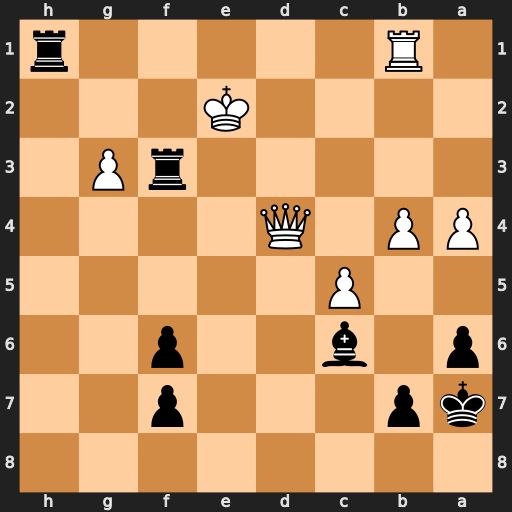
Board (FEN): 8/kp3p2/p1b2p2/2P5/PP1Q4/5rP1/4K3/1R5r
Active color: b
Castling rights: -
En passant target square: -
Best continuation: Rxb1 b5 axb5 axb5 Rxb5 Qa1+ Kb8